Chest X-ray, PA view. Patient: 54 years old, sex F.
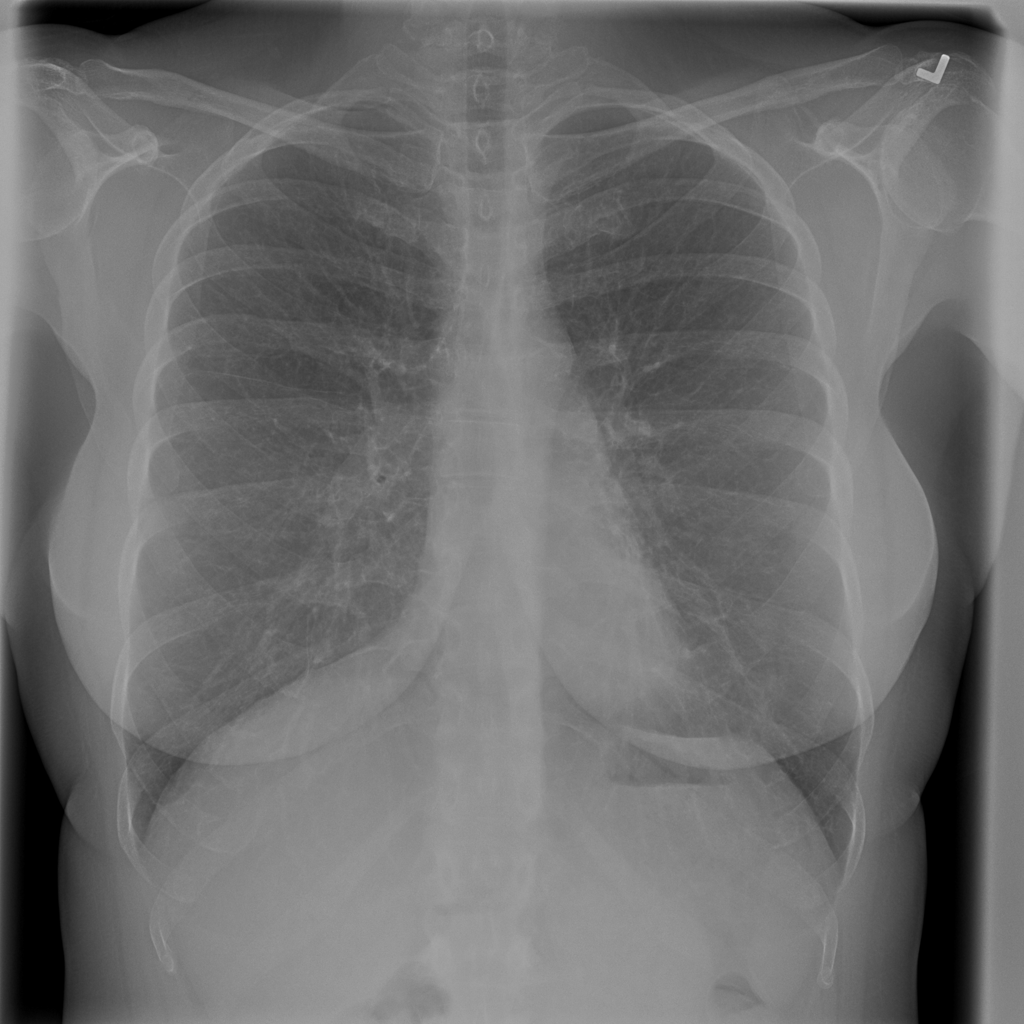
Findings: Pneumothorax